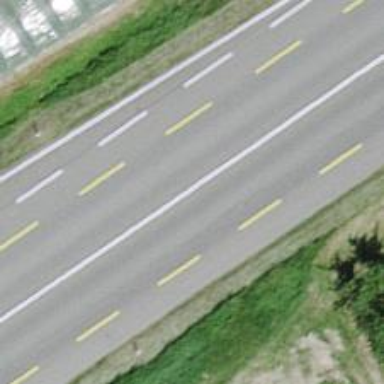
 featuring lanes for cyclists on both sides."